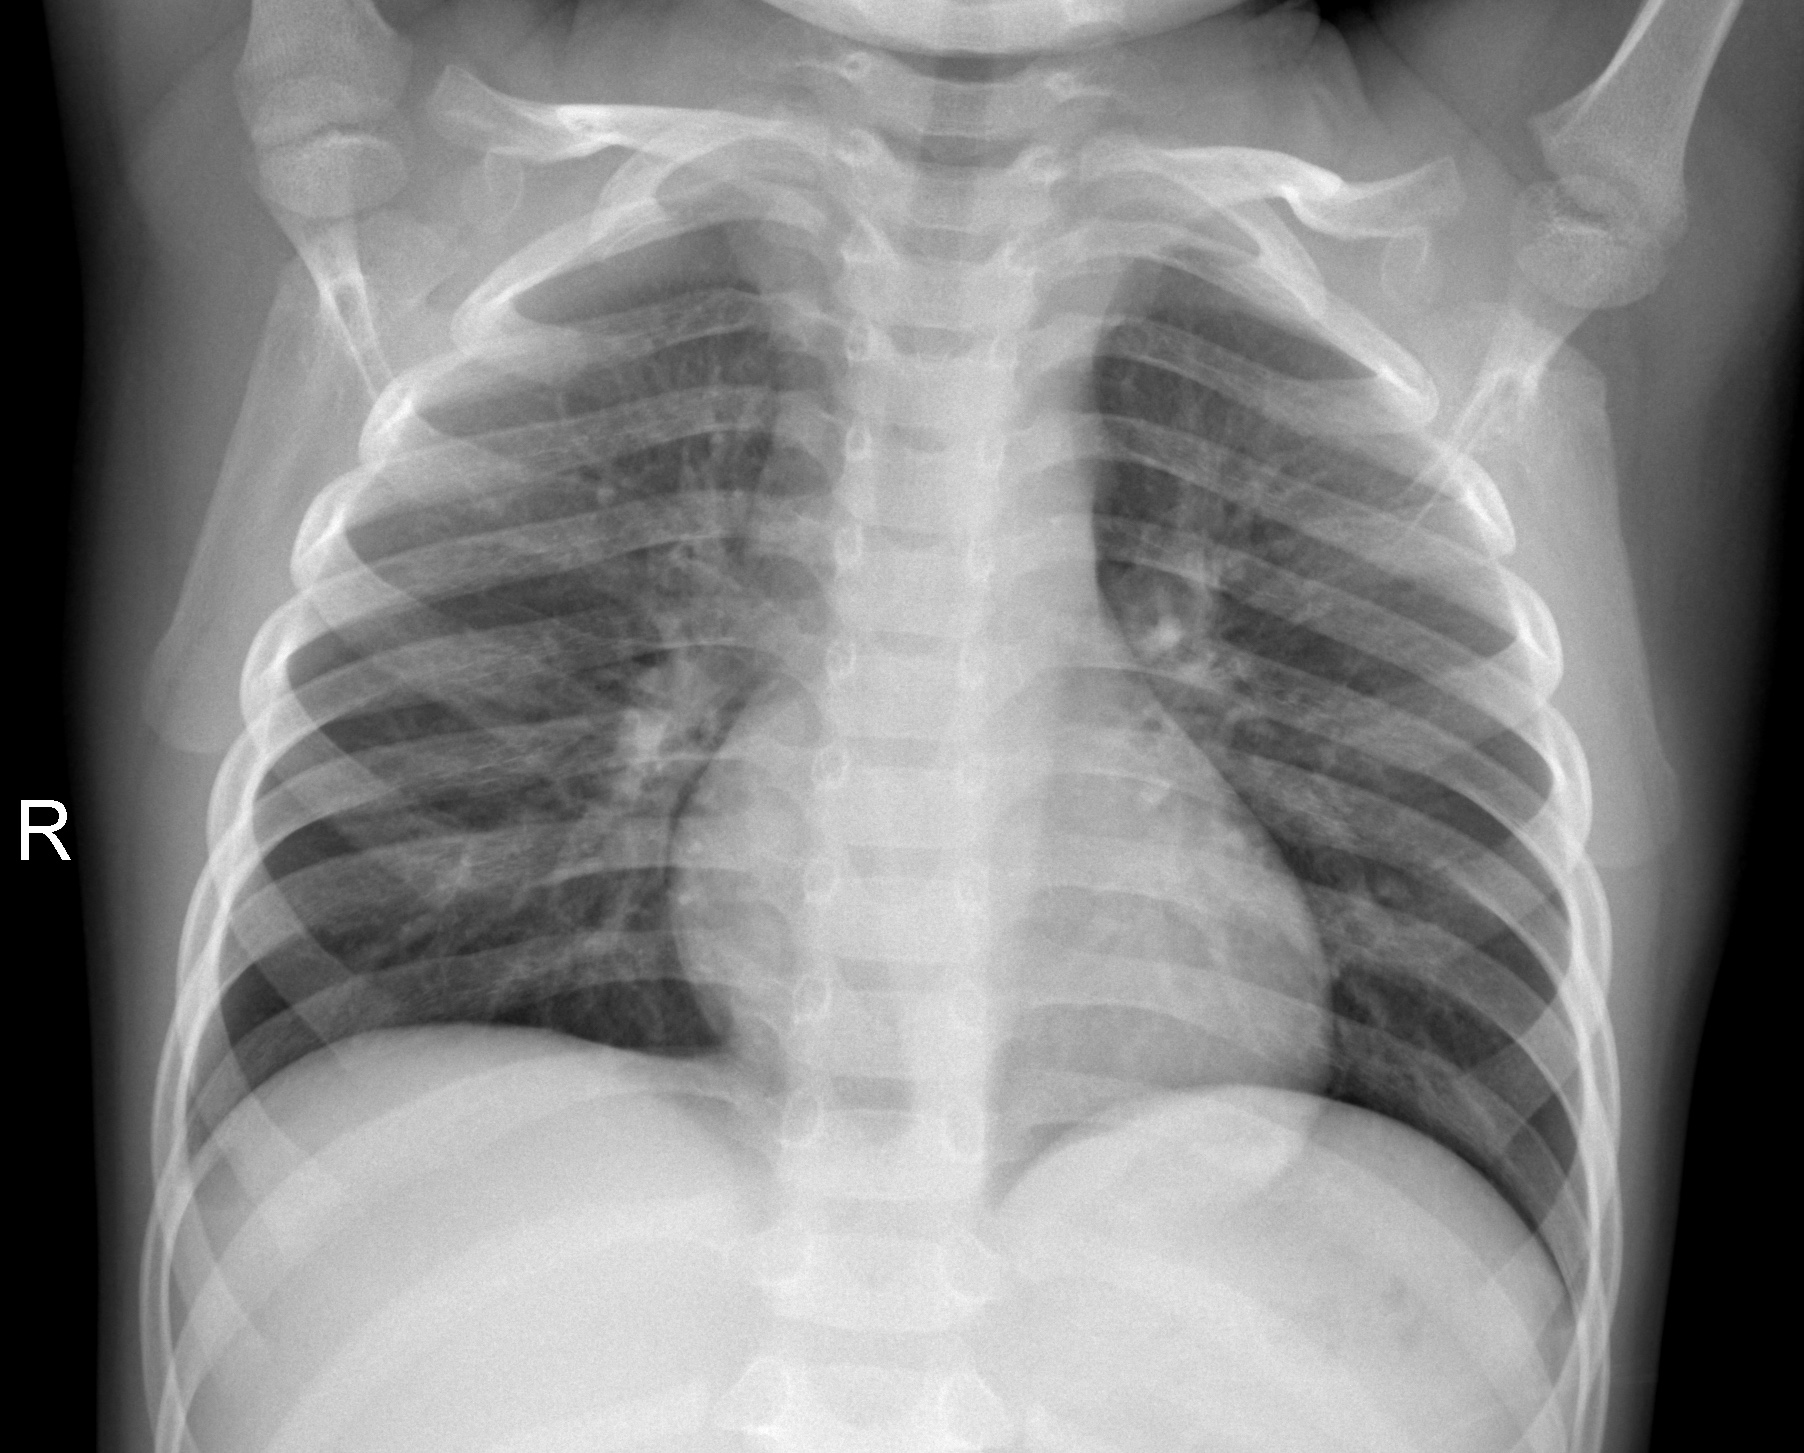
Diagnosis: NORMAL